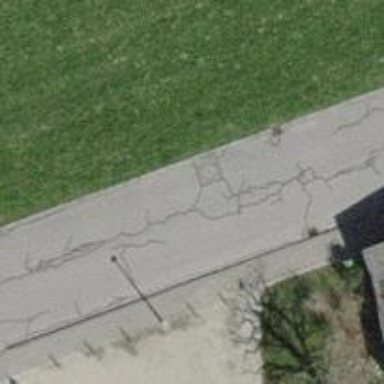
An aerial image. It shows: Residential road with asphalt surface. There is sidewalk on the left side.